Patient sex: F
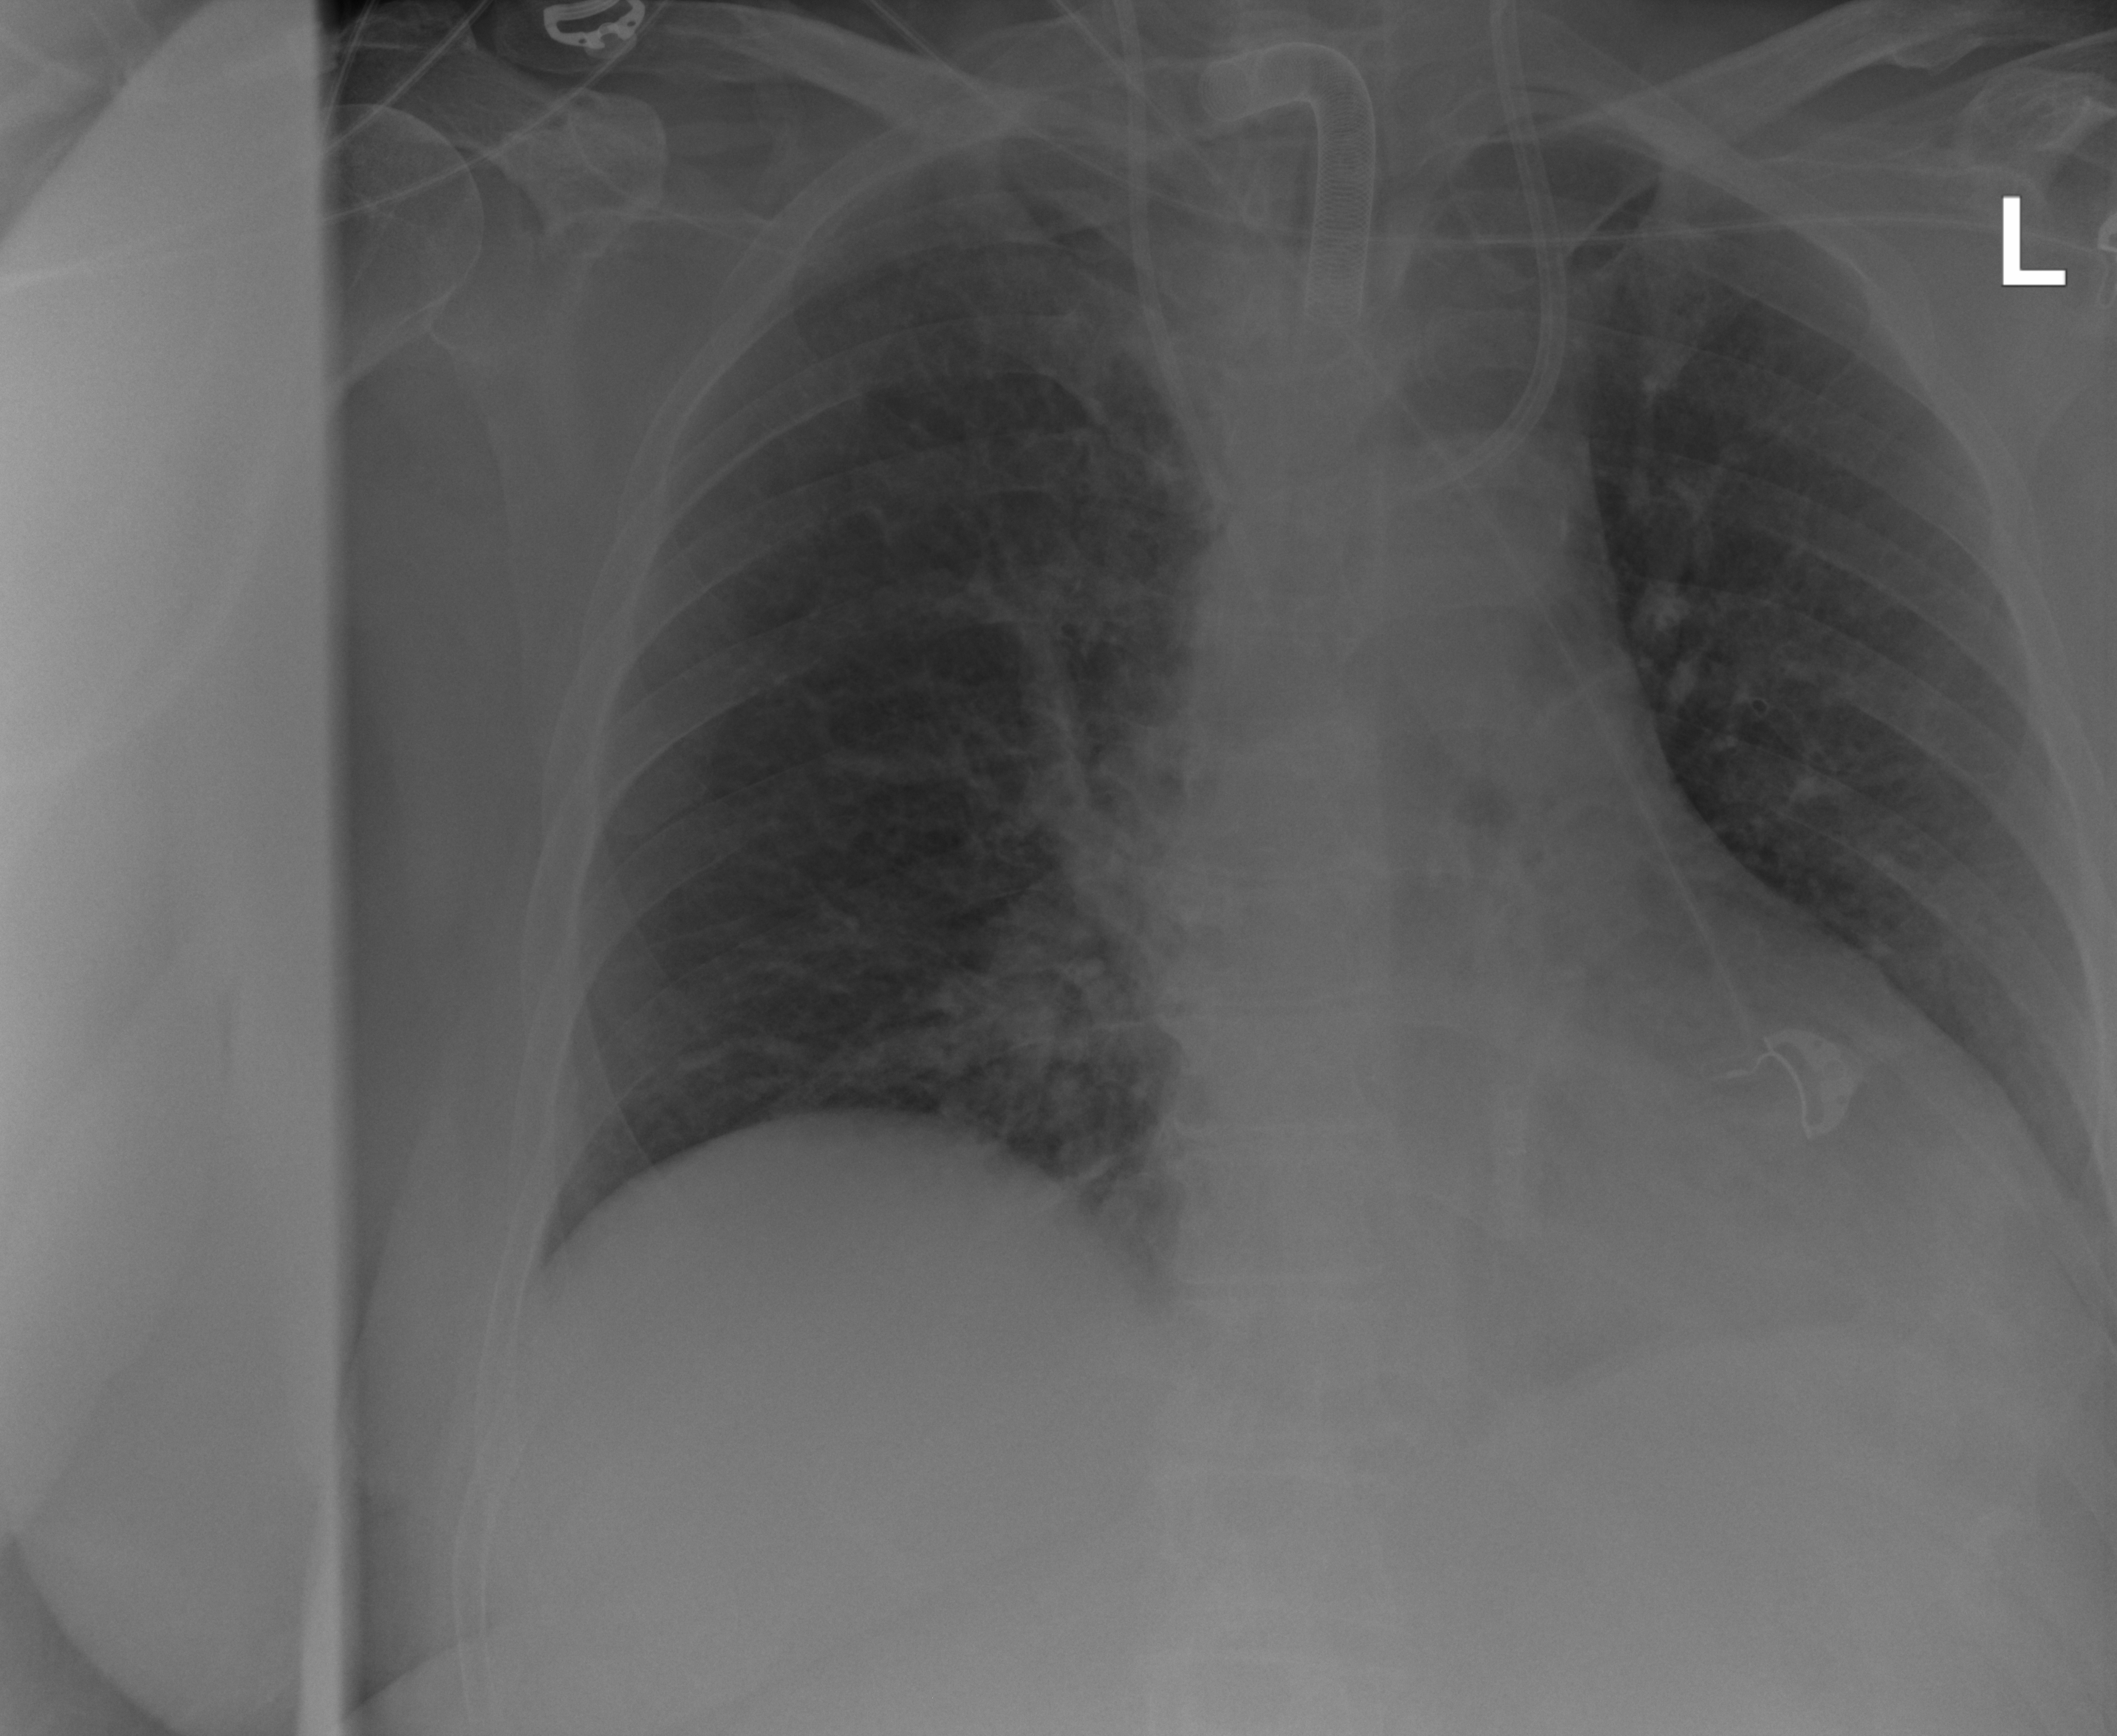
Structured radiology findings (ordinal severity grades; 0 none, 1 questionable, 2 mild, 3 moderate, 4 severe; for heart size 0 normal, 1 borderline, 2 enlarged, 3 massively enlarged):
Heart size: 2
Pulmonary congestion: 2
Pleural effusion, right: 0
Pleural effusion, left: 2
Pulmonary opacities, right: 2
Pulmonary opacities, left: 0
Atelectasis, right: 2
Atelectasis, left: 2